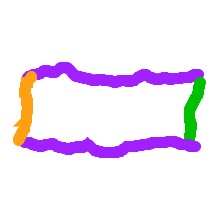
Shape: rectangle